Field crop: tomato
Growth stage: 1
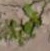
Species: portulaca